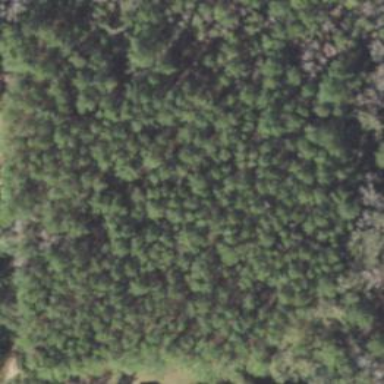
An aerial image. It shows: Woodland consisting mainly of needle-leaved trees.